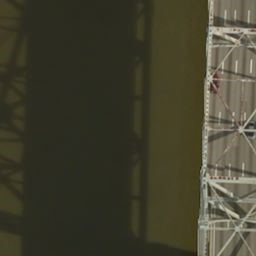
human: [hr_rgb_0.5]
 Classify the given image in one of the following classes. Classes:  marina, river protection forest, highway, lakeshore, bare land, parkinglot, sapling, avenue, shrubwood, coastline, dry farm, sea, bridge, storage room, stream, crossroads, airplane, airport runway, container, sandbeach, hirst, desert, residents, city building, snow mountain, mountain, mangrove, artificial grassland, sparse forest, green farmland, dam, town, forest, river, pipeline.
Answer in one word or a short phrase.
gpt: bridge